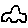
Label: car